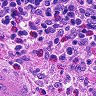
Metastatic tissue present: no